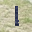
Label: 1